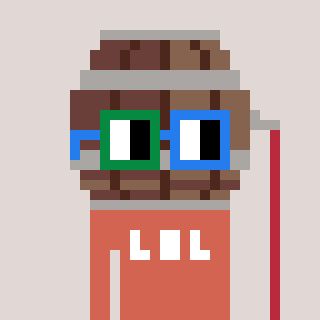
a pixel art character with square green and blue glasses, a wine barrel-shaped head and a peachy-colored body on a warm background